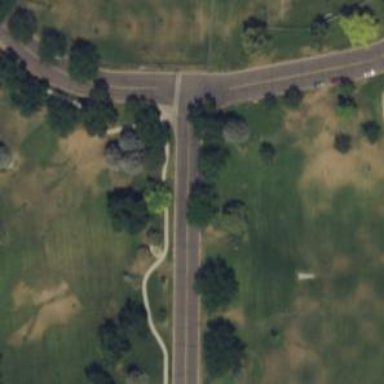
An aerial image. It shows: Disc golf hole.